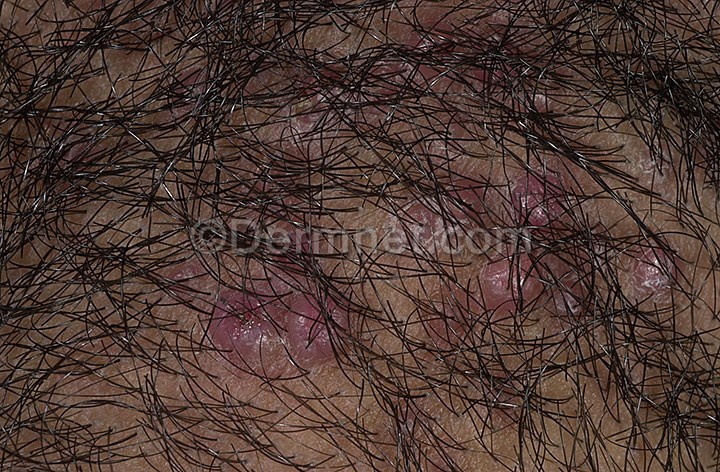
Disease: Hair Loss Photos Alopecia and other Hair Diseases